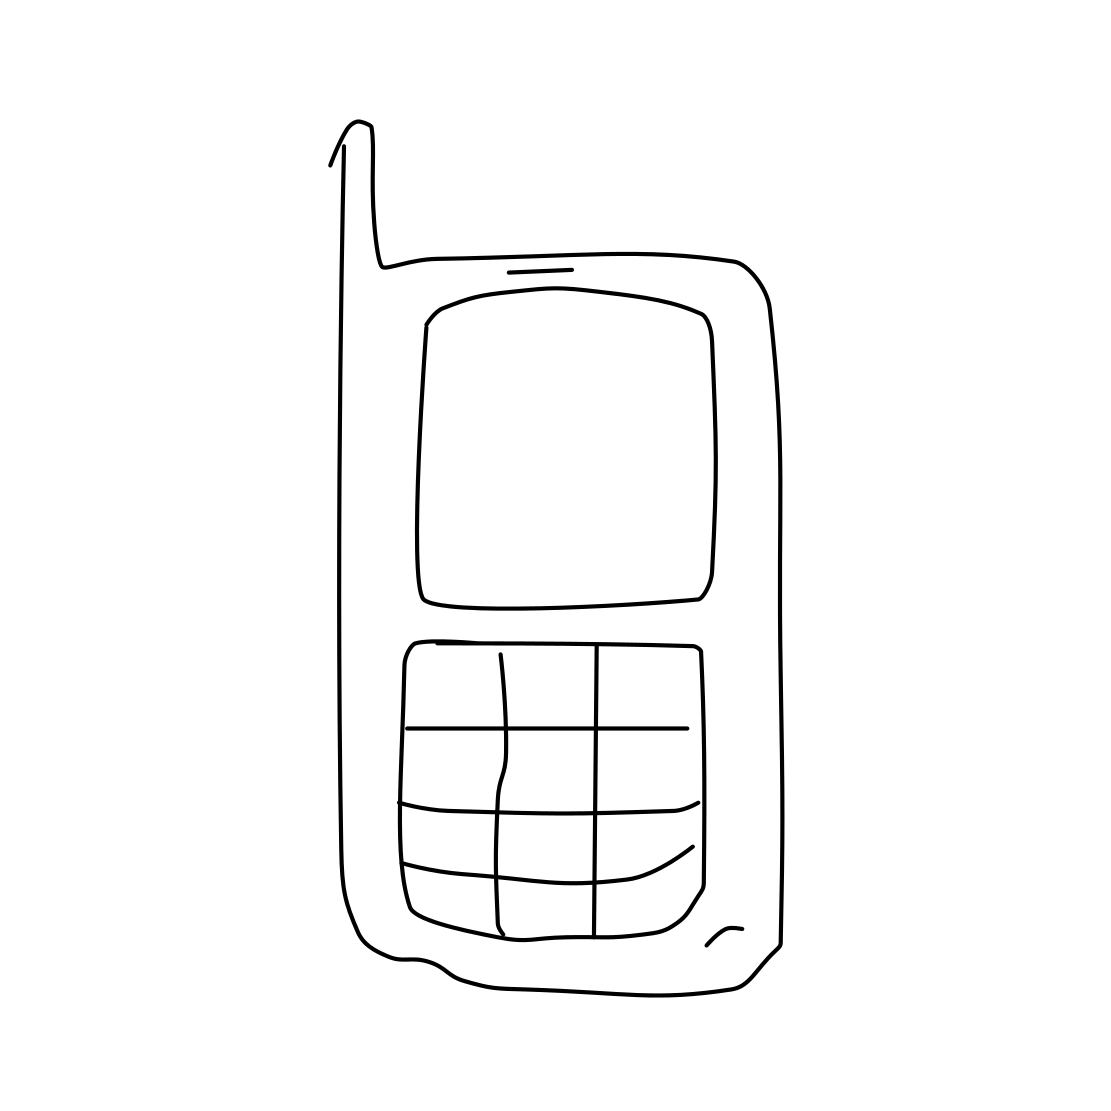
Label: cell phone